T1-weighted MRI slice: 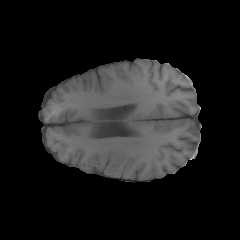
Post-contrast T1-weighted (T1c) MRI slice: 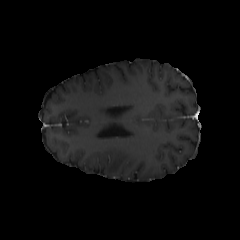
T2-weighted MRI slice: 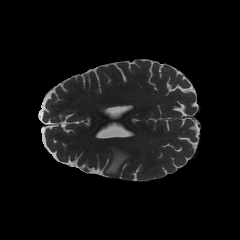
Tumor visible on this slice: yes